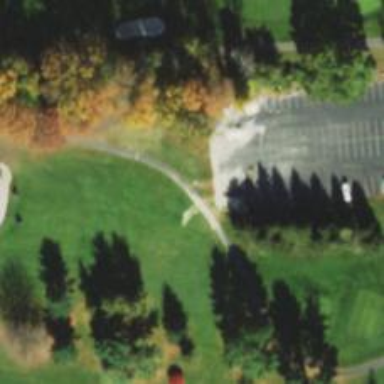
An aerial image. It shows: Service road designated as golf cart path.